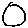
Label: moon